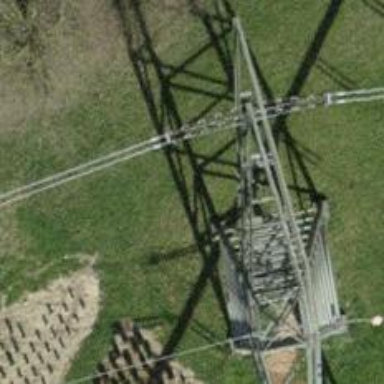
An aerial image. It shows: Three power lines with cables.